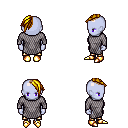
a pixel art fantasy rpg character, female body template, dark elf, purple skin, chain mail, gold greaves, blonde long mohawk hairstyle, gold boots, four views (front, back, left, right), 2x2 character sprite sheet, small pixel art, hard edges, no anti-aliasing